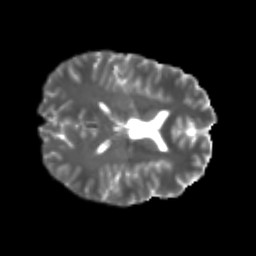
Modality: T2w
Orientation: axial
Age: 24
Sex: male
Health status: healthy
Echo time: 0.074 s